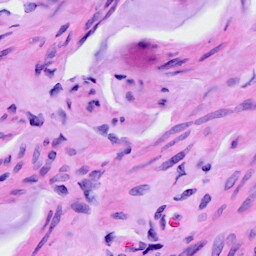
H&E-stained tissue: Ovarian